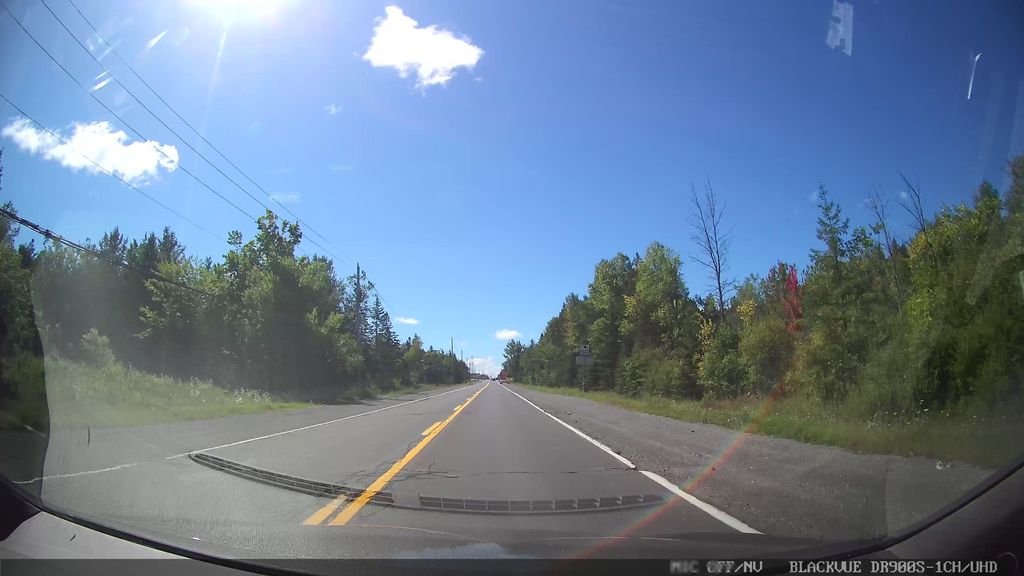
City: ottawa-gatineau